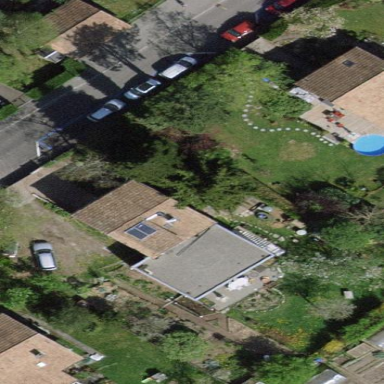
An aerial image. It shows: Garden enclosed by fence.